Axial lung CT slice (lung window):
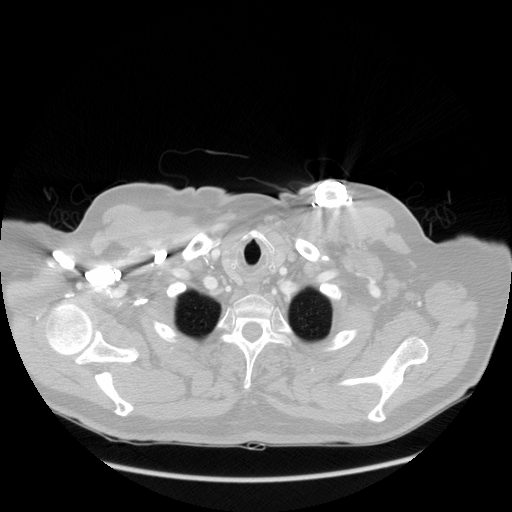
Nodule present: no